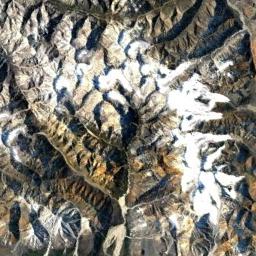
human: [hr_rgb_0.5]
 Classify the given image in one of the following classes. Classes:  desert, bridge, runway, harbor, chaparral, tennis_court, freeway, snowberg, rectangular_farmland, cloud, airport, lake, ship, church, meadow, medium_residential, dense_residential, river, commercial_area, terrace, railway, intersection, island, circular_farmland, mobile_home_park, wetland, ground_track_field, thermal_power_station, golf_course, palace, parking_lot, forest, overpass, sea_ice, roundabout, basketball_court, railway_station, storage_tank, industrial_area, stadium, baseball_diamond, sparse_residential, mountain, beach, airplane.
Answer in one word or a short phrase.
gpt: snowberg